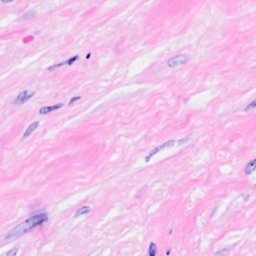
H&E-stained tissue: Breast